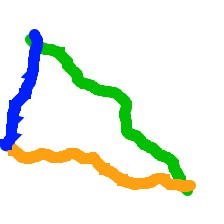
Shape: triangle